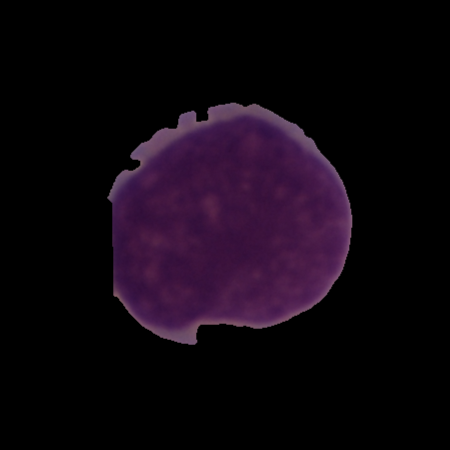
Label: cancer